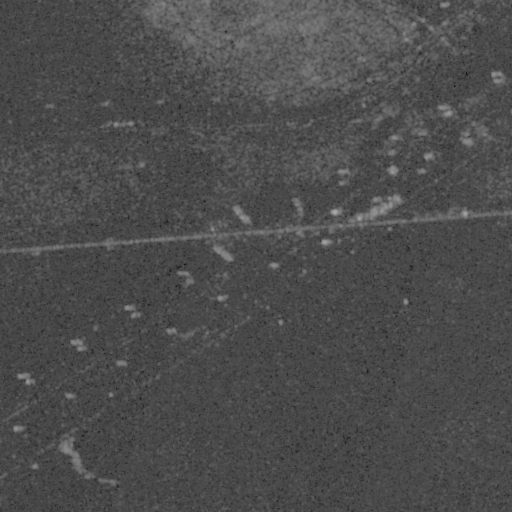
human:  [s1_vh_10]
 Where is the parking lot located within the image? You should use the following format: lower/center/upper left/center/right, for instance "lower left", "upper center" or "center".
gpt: The parking lot is located in the upper left of the image.
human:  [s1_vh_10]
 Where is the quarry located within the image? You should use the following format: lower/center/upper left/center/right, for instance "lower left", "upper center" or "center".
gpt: The quarry is located in the upper right of the image.
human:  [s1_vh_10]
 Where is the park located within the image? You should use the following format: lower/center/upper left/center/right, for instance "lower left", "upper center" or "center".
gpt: There is no park in the image.

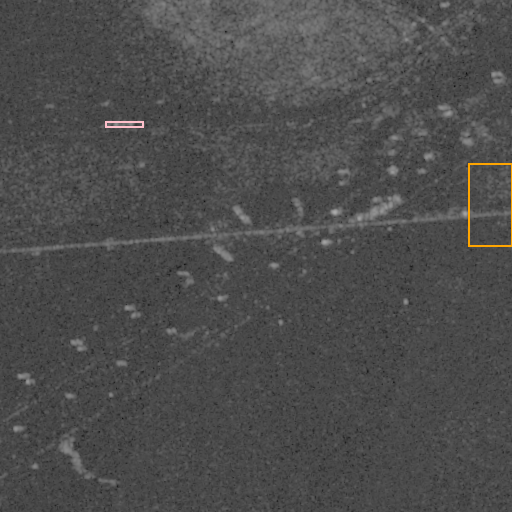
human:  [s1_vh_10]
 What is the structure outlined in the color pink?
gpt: The structure outlined in pink is a parking lot.
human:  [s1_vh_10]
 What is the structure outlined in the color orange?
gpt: The structure outlined in orange is a quarry.
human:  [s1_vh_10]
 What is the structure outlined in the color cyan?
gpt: There is no cyan outline.